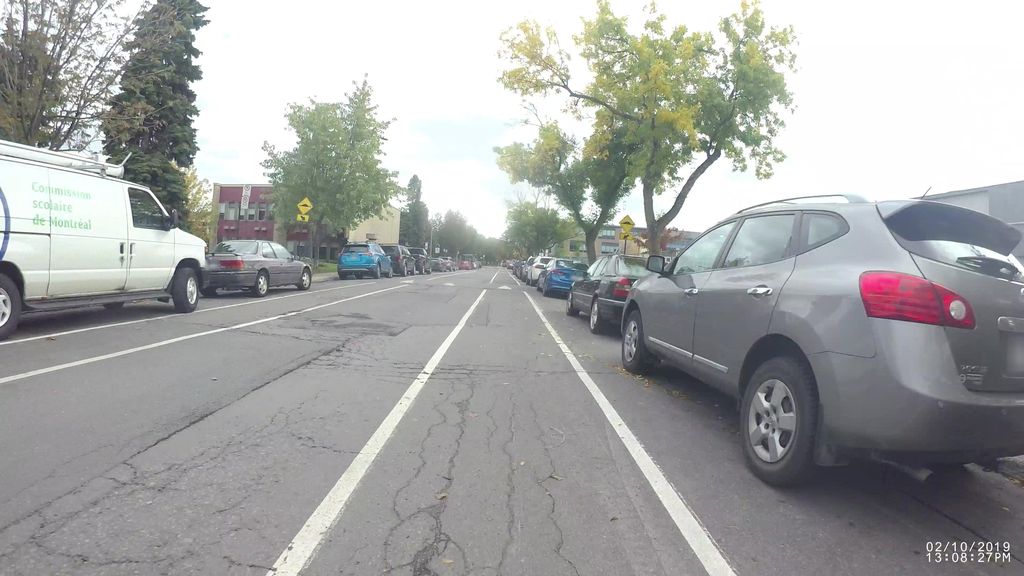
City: montreal